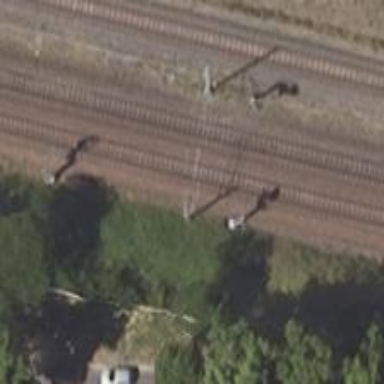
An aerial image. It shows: Railway signal.